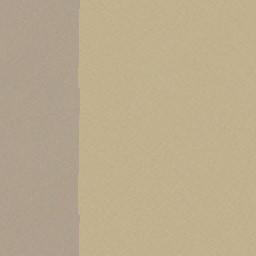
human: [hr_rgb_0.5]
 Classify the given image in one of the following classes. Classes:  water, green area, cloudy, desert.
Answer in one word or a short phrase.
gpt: desert